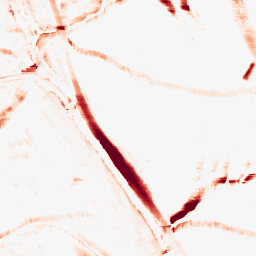
Category: morphological
Decomposition family: morphological_rect
Decomposition parameters: operation: opening
width: 20
height: 10
Upsampling method: sinc_hamming
Upsampling parameters: scale: 4
kernel_size: 16
Upsampling scale: 4